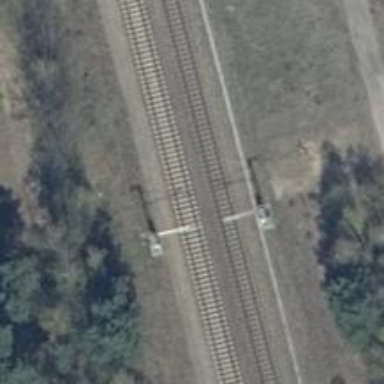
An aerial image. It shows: Milestone along the railway track with catenary mast.